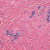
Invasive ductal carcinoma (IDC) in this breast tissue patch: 0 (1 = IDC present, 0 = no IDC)